Interaction volume radius: 10 \u00c5
Interaction volume height: 35 \u00c5
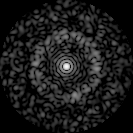
Disorder parameter: 0.8398